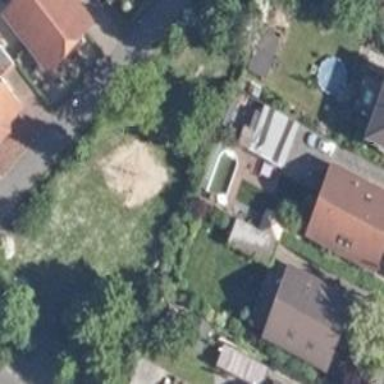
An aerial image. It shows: Playground area for leisure activities on the land.